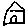
Label: house